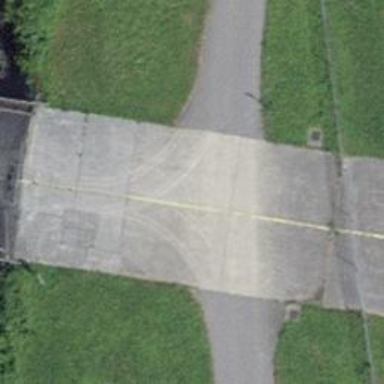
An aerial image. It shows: Unclassified asphalt road with grade1 tracktype.